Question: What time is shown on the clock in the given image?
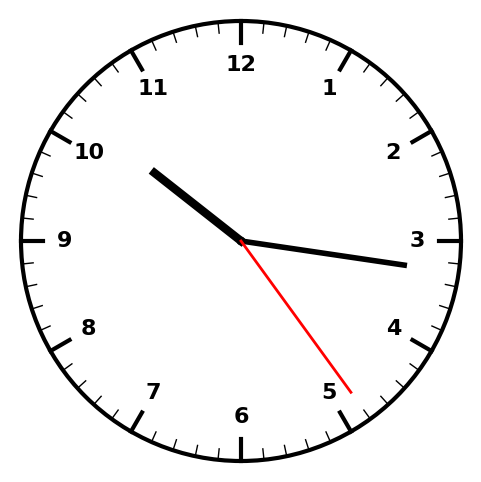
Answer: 10:16:24